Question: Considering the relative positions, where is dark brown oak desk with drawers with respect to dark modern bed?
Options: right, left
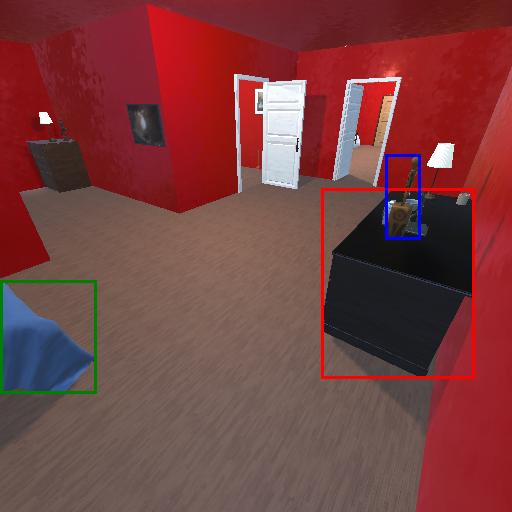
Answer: right